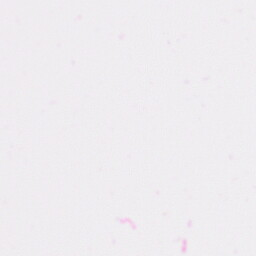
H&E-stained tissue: Colon